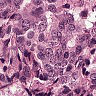
Metastatic tissue present: yes